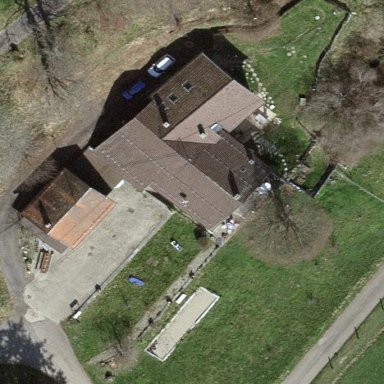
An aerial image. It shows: Simple house.